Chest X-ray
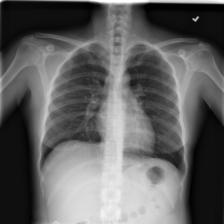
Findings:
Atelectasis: negative
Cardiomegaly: negative
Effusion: negative
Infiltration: negative
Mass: negative
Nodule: negative
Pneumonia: negative
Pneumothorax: negative
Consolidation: negative
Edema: negative
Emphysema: negative
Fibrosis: negative
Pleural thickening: negative
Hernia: negative